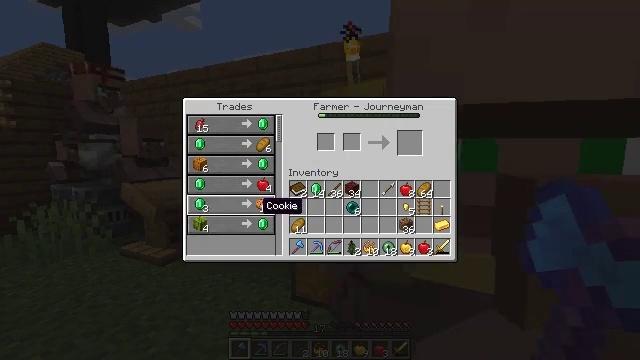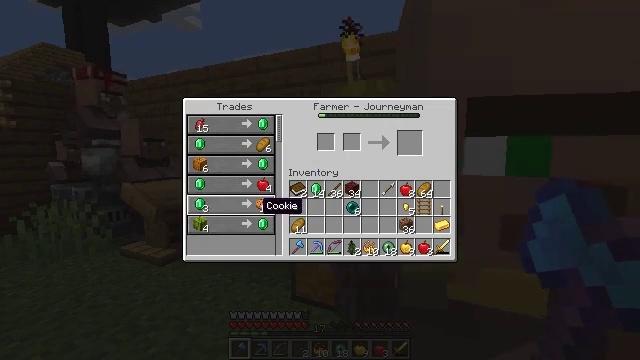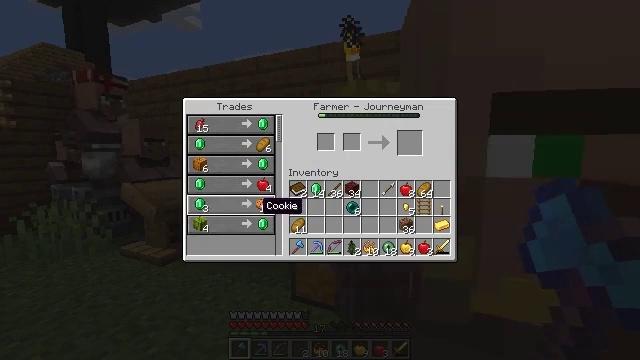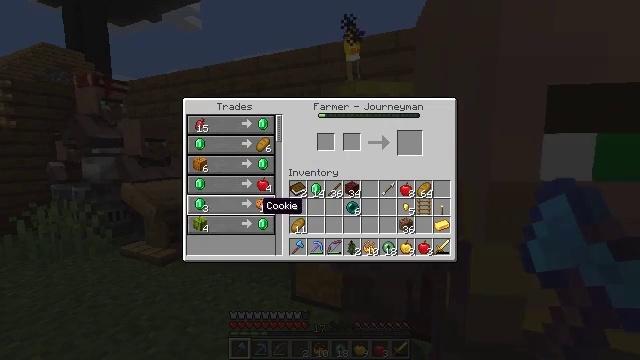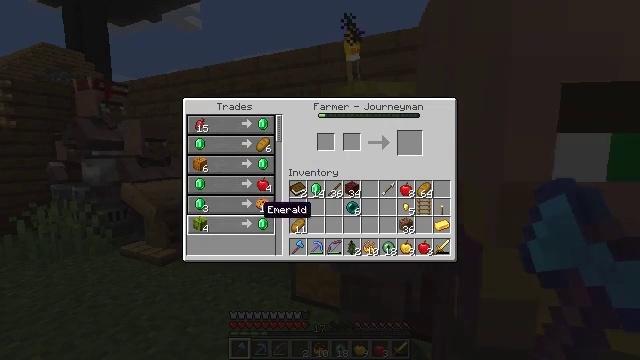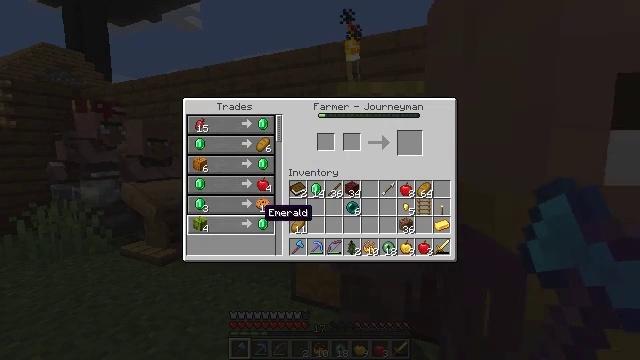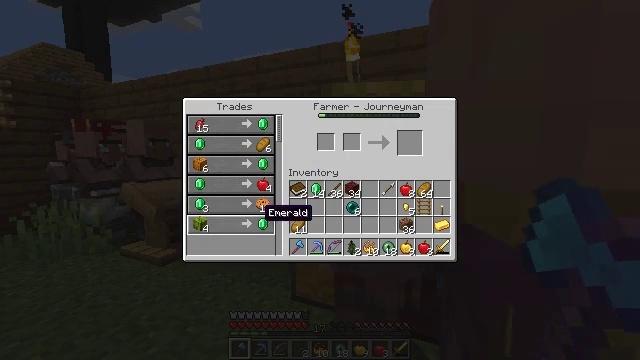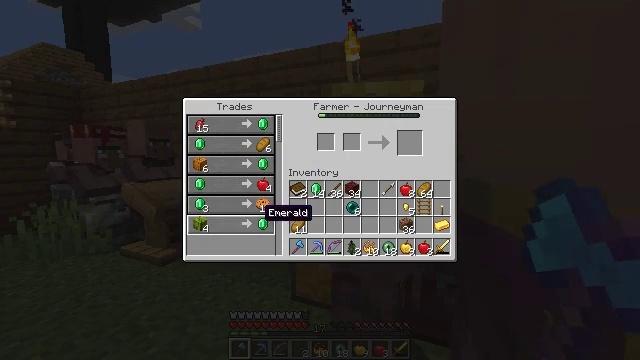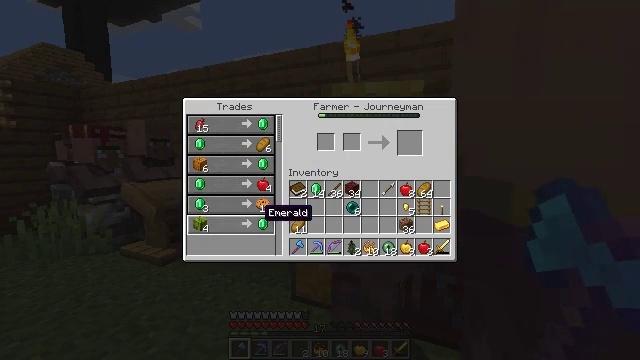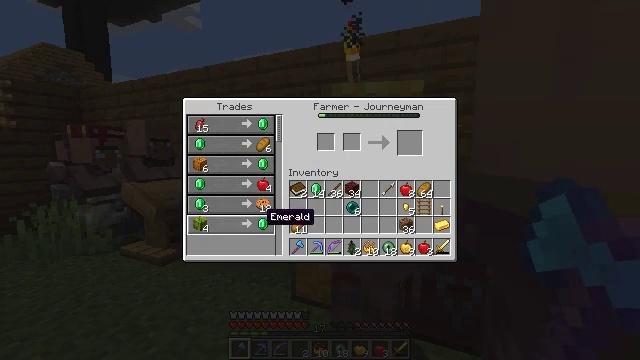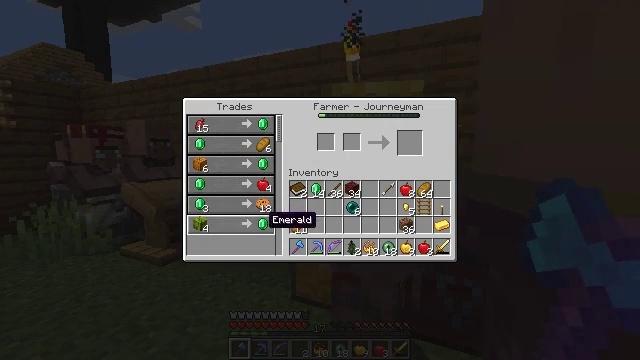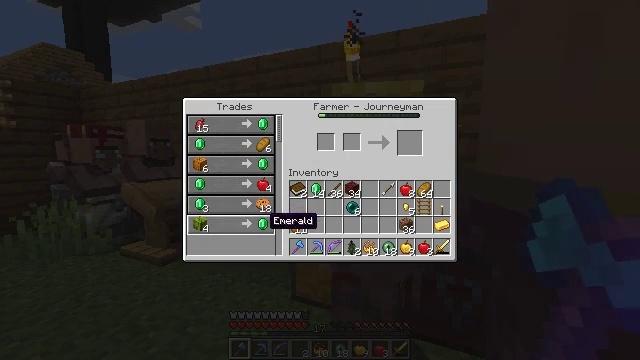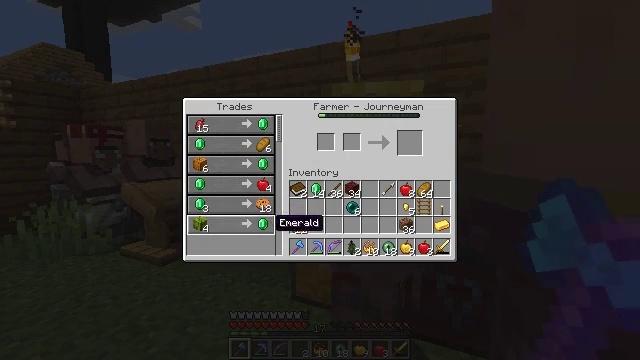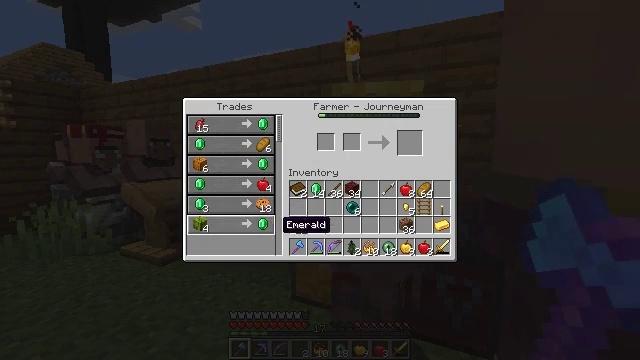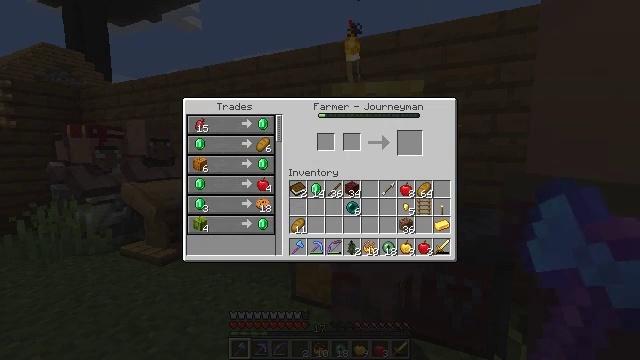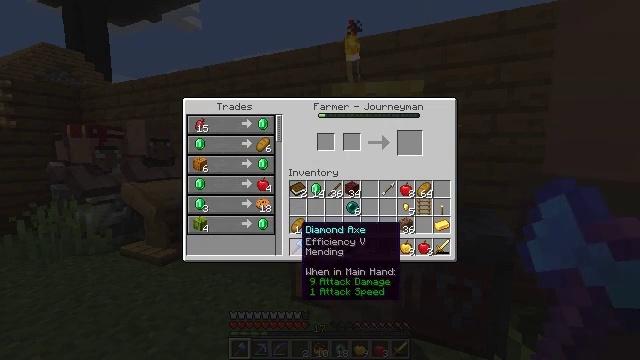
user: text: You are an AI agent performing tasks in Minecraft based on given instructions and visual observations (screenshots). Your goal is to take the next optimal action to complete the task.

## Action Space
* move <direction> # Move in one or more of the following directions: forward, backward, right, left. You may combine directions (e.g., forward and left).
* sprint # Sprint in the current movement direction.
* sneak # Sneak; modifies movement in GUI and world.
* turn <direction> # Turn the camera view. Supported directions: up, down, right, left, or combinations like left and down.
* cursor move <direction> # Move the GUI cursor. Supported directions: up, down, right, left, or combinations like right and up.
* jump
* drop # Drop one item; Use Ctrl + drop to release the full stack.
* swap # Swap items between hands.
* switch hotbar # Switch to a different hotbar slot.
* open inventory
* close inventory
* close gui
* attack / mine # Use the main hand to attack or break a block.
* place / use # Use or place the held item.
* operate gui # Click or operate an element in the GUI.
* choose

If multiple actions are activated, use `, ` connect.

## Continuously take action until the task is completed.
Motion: motion action
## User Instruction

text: Make a cookie in the crafting table.
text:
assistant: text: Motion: no_op
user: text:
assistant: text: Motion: no_op
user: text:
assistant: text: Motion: no_op
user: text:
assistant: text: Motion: no_op
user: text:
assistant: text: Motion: no_op
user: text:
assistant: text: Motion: no_op
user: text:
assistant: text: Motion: no_op
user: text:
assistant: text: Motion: no_op
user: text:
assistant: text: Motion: no_op
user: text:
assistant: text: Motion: no_op
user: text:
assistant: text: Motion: no_op
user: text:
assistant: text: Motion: no_op
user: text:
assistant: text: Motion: cursor move right
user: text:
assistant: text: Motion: cursor move right
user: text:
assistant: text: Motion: cursor move right
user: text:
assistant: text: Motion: cursor move right
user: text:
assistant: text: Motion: no_op
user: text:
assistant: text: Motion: no_op
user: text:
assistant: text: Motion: cursor move left and up
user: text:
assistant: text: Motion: cursor move left and up
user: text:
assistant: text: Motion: no_op
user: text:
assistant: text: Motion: no_op
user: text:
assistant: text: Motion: no_op
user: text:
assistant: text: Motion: no_op
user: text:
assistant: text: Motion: no_op
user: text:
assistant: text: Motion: operate gui
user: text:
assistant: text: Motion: operate gui
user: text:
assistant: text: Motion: operate gui
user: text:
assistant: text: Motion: no_op
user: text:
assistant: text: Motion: no_op